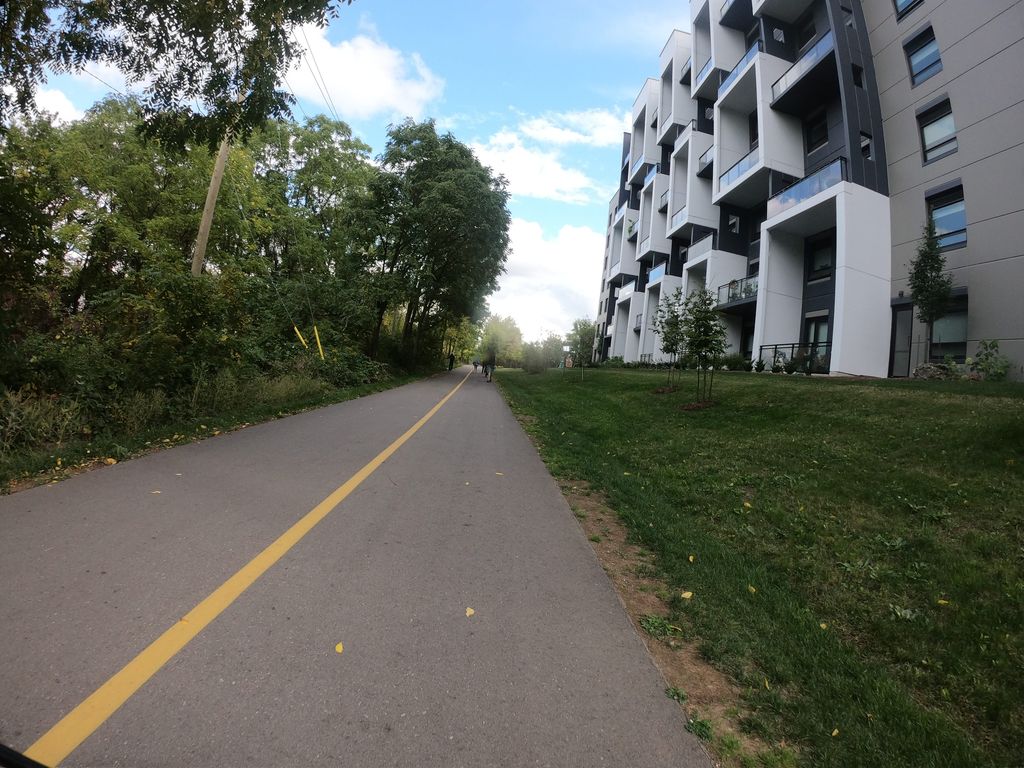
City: kitchener-waterloo